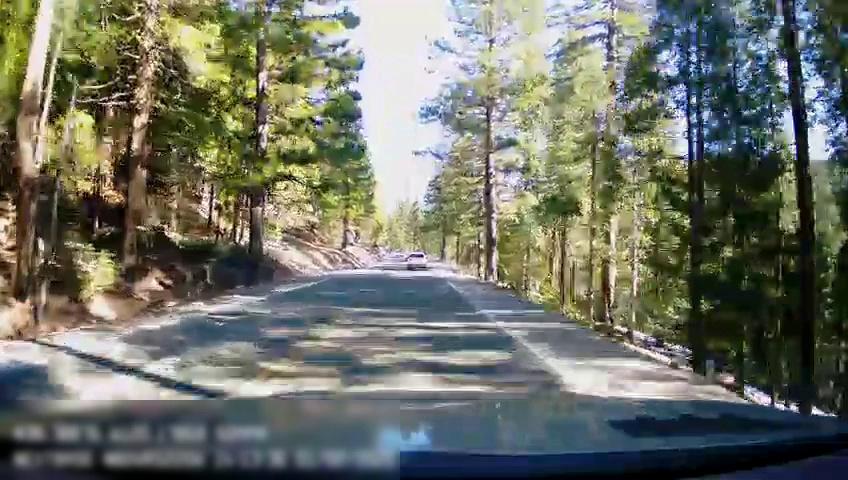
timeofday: Day
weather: Sunny
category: Drivable Space
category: Vehicles | SUV
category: Lanes | Current Lane